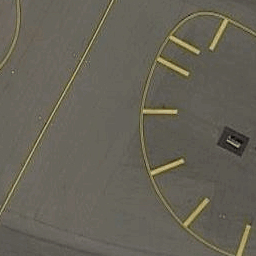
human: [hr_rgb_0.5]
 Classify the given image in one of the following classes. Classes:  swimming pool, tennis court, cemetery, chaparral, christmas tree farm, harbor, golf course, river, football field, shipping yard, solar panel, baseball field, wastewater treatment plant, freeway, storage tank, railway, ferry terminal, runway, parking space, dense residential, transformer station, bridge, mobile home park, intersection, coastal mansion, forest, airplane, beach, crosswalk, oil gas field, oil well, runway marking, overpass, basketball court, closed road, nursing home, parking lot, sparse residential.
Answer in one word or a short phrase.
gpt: runway marking